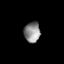
Tissue: lung
Cell type: Epithelial cells
Senescence score: 0.2323
Nuclear area (px): 322
Mean DAPI intensity: 139.444